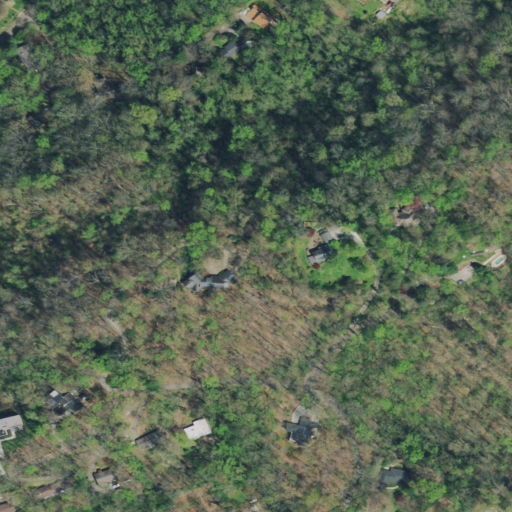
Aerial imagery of mountain in Tennessee named Barber Hill containing deciduous forest, open development, mixed forest, medium intensity development, and low intensity development